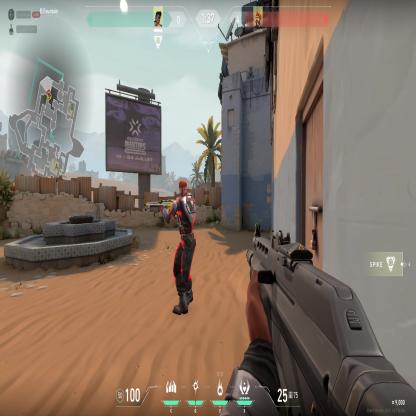
Label: enemy